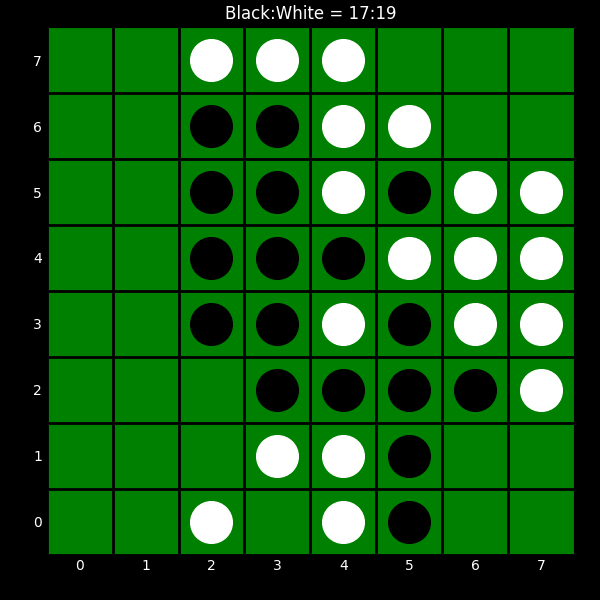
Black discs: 17
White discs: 19